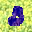
Label: 3